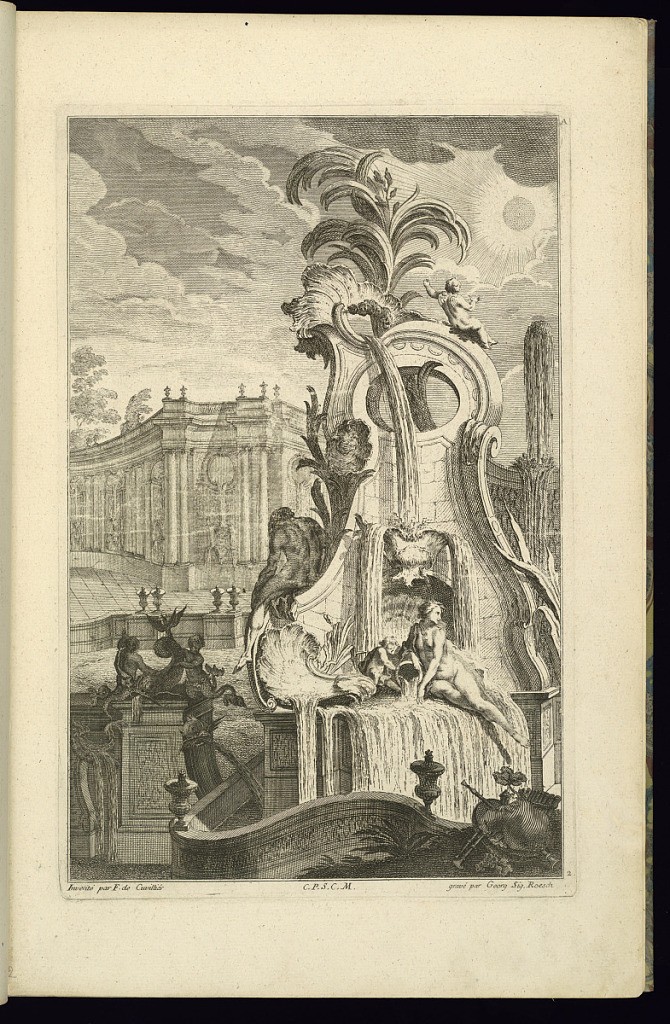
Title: Design for Fountain with Venus
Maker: François de Cuvilliés the Elder, Belgian, 1695 - 1768
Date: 1745
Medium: Etching and engraving on off-white laid paper
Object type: Print
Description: Design for a fountain in a square, decorated with sprays of plants, nymphs holding vases, dolphins, anguipeds, and shells. The plate is signed and numbered.